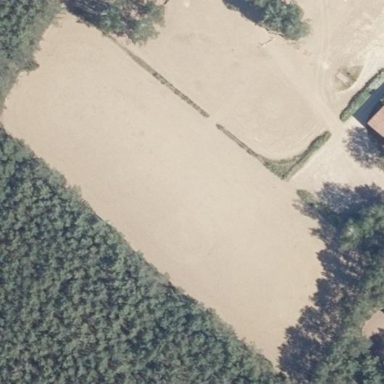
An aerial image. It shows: Equestrian pitch for leisure land sports.